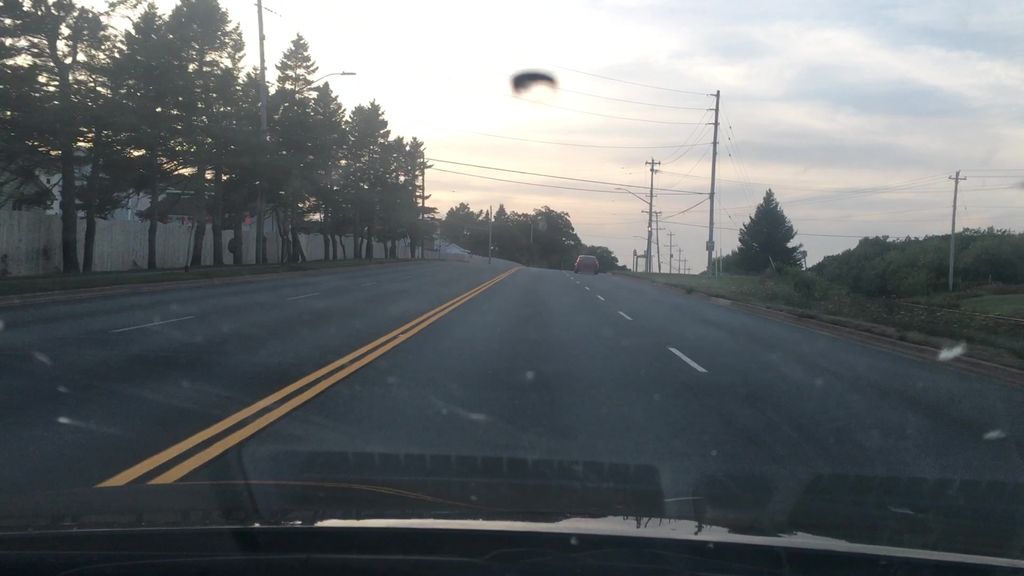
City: halifax